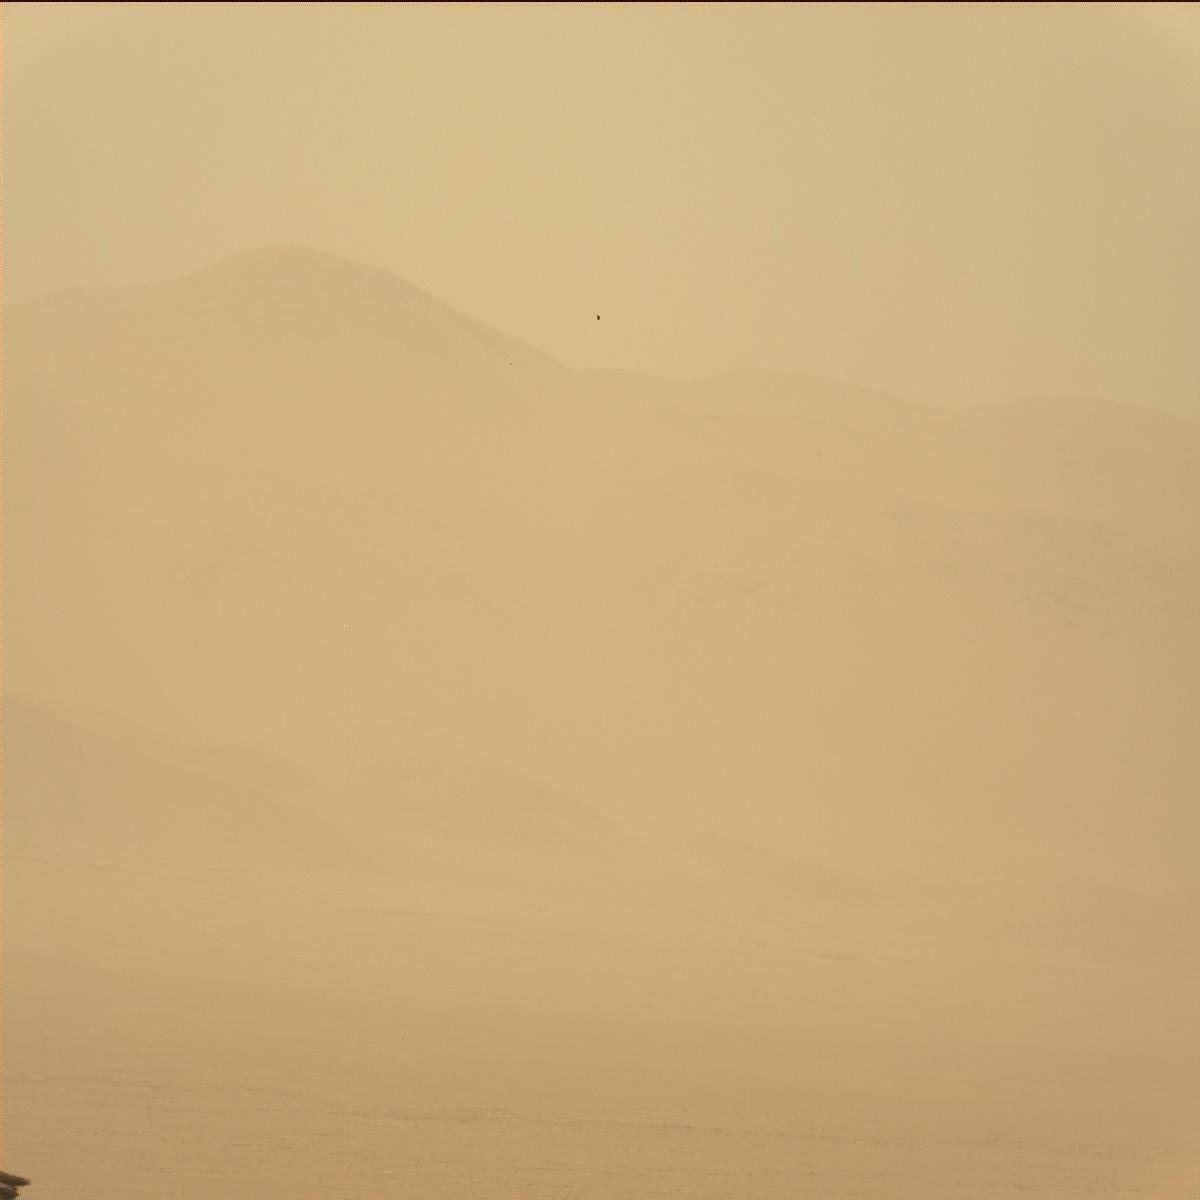
Terrain classes present: Bedrock, Ridge, Sky